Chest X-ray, PA view. Patient: 35 years old, sex M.
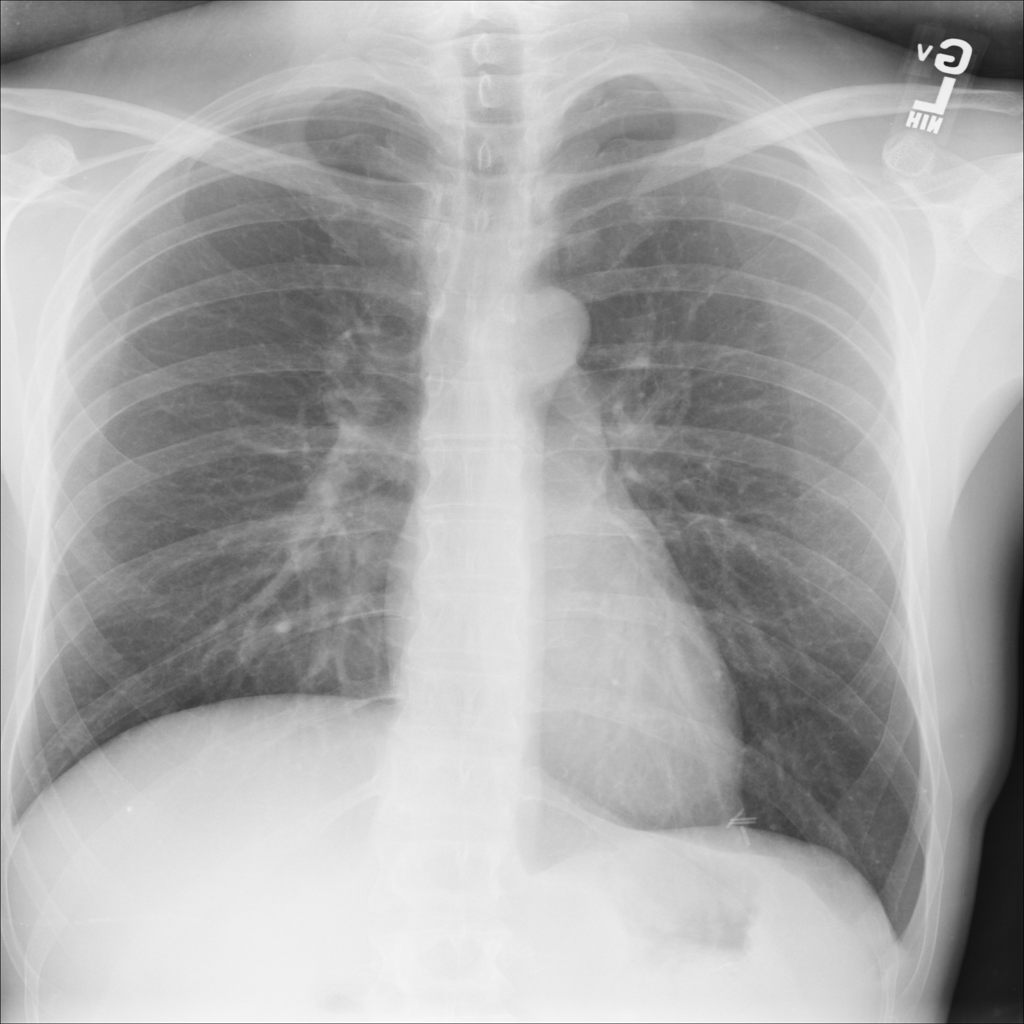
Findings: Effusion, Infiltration